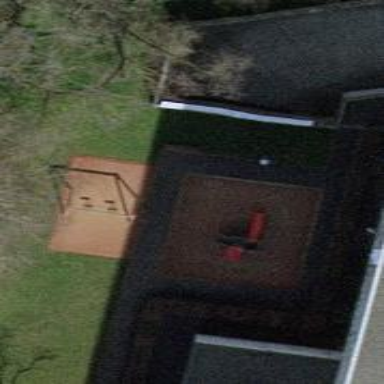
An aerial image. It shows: Driveway tunnel.